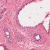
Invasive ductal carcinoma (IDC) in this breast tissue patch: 0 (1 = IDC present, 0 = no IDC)